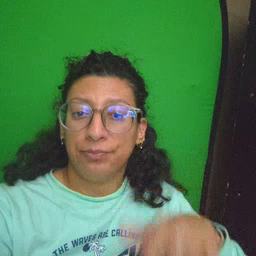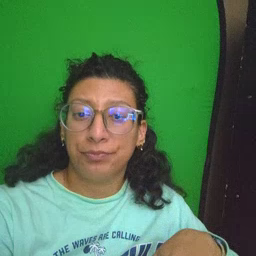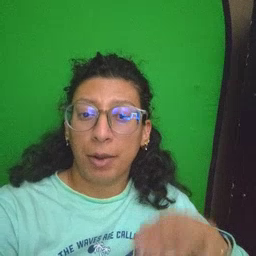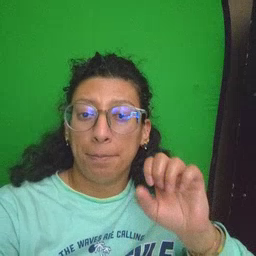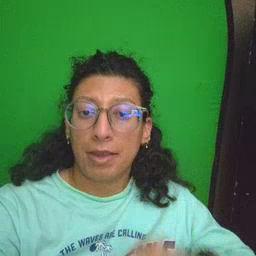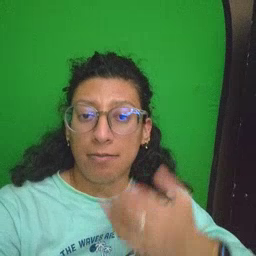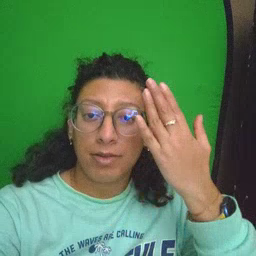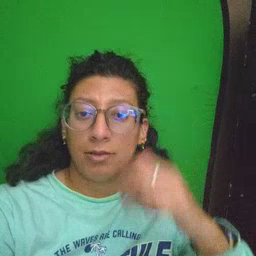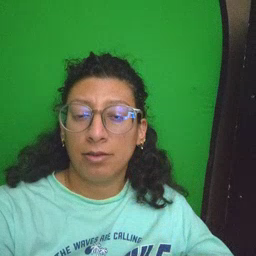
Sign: mitten